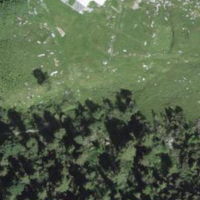
EUNIS habitat code: 43
Species observed at this site:
Parnassia palustris